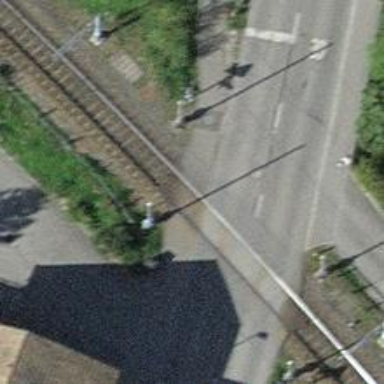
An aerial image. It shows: Railway level crossing.